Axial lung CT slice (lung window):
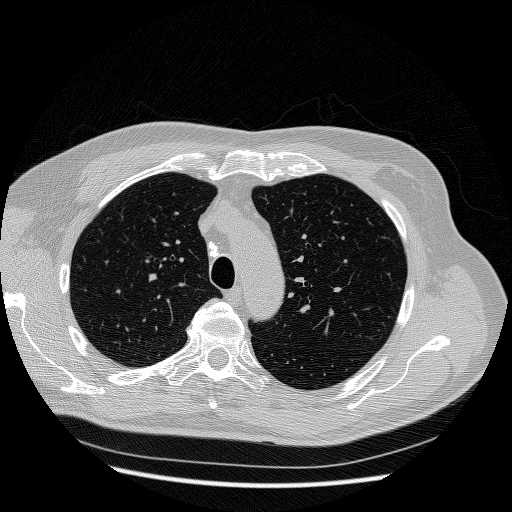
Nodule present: no